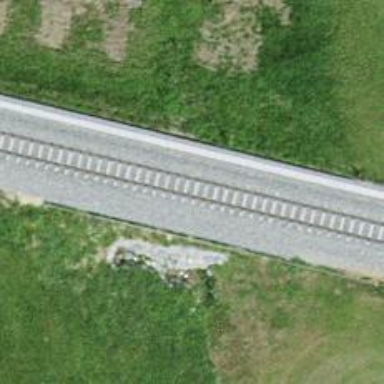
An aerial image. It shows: Narrow-gauge railway with electrified contact line.